Field crop: maize
Growth stage: 2
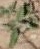
Species: atriplex